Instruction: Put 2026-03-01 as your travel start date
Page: home
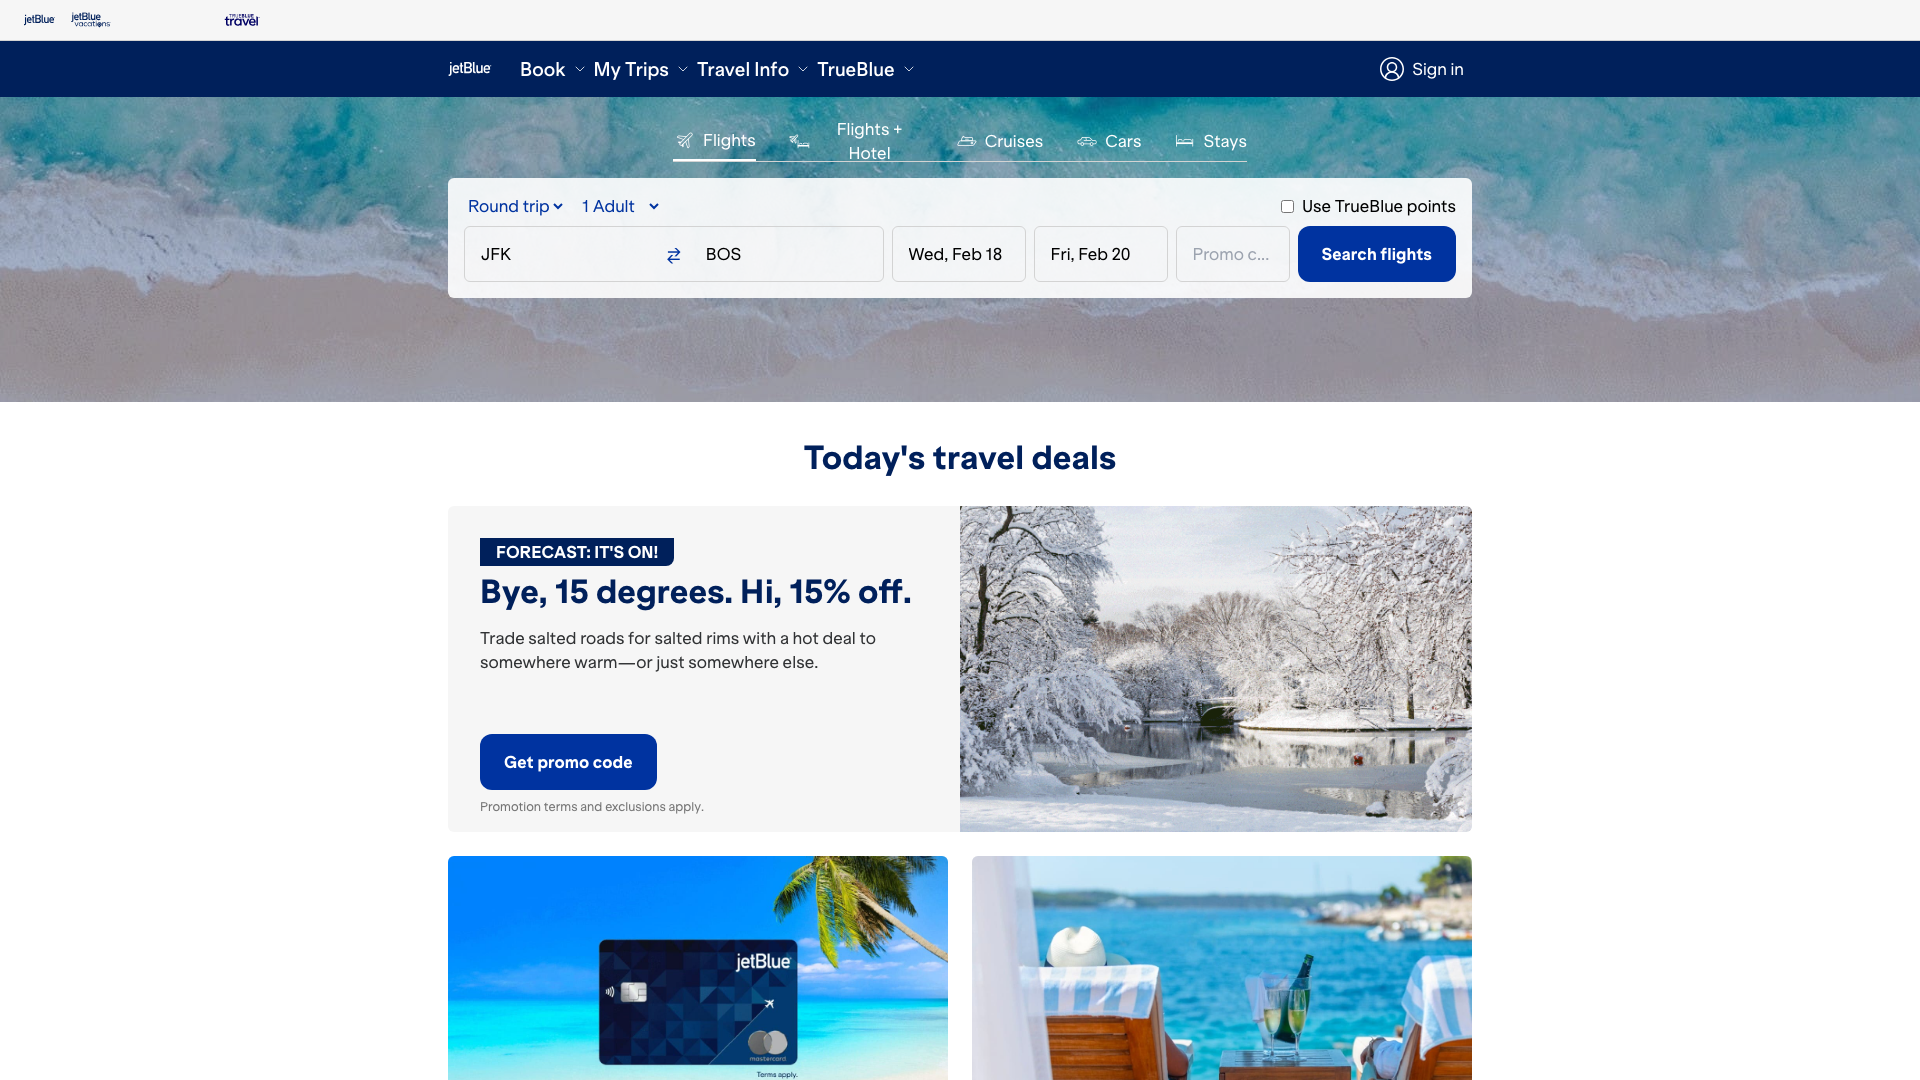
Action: type